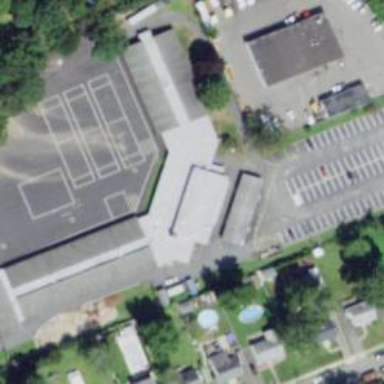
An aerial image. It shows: School.